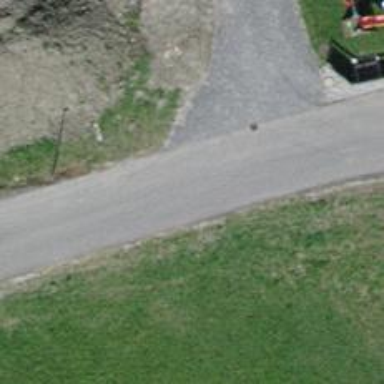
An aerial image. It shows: Residential road with asphalt surface.